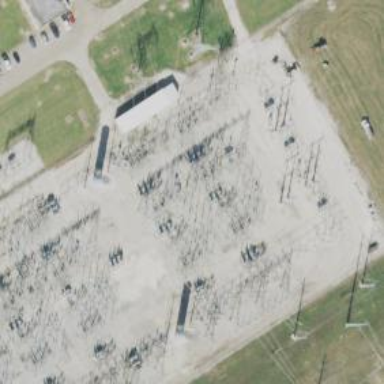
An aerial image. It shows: Switch for power supply.